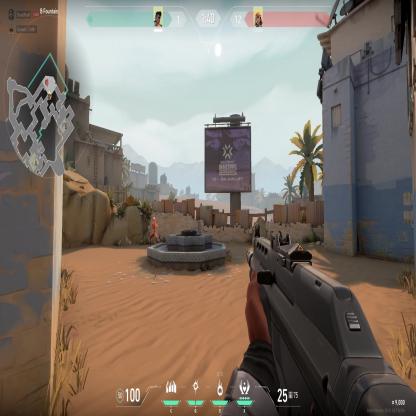
Label: enemy